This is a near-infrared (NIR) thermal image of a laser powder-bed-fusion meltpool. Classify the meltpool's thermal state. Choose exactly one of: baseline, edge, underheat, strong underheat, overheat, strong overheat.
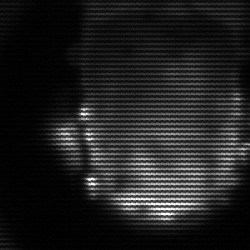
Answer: baseline